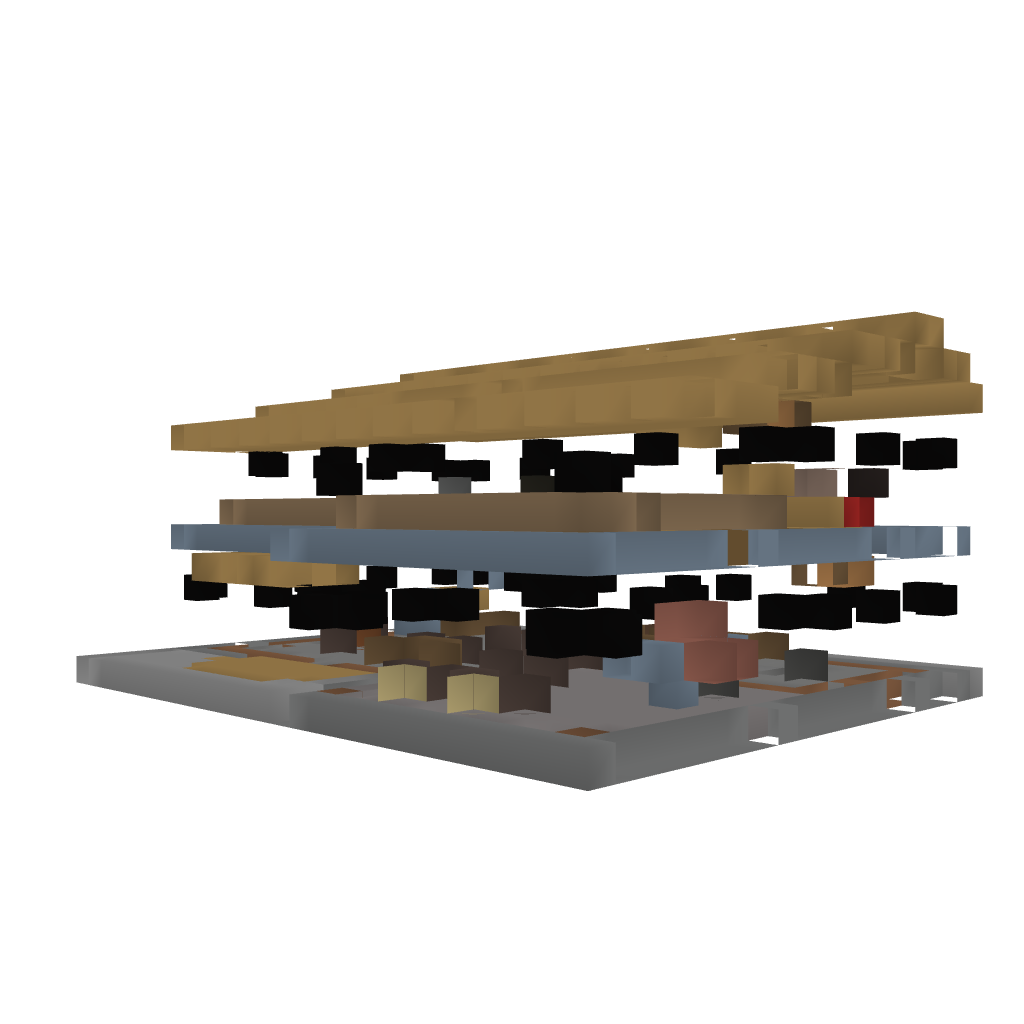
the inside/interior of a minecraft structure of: My house